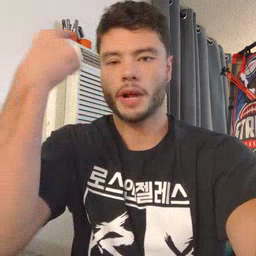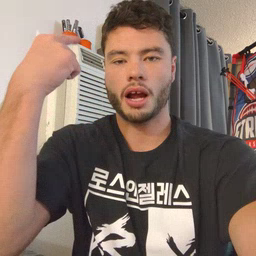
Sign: black